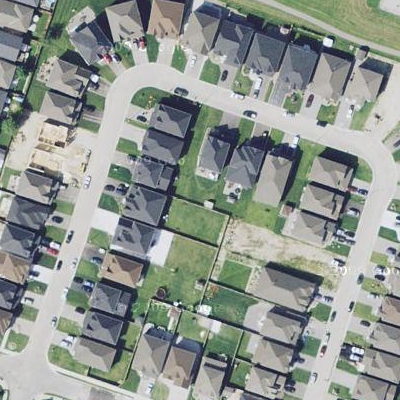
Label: fResident